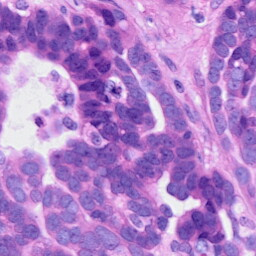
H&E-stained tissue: Ovarian